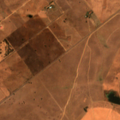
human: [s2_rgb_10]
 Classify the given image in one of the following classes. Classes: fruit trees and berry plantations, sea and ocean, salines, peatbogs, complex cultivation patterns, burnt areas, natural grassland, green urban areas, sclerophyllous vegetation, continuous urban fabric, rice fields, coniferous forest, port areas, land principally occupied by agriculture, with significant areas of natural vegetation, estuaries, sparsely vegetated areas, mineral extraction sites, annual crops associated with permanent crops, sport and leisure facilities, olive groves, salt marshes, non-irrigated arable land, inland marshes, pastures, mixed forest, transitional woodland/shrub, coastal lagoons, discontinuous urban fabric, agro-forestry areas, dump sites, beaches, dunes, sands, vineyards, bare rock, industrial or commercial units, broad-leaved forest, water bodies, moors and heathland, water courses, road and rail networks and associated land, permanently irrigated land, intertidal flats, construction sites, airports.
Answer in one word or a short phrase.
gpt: non-irrigated arable land, permanently irrigated land, pastures, complex cultivation patterns